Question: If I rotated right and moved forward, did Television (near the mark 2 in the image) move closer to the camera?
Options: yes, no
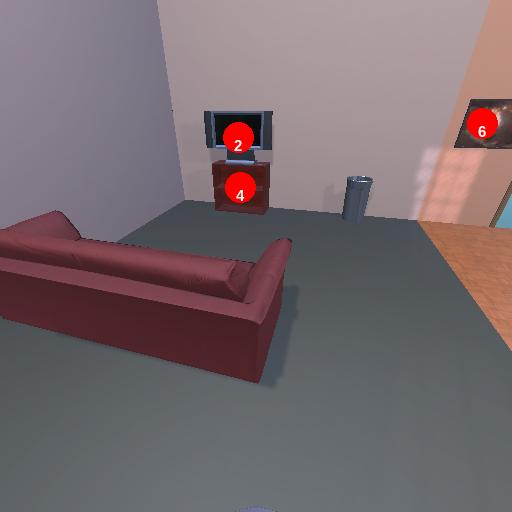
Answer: yes